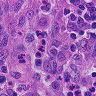
Metastatic tissue present: no